Field crop: tomato
Growth stage: 1
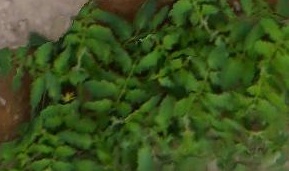
Species: tomato